Question: I've just noticed that after I redeploy my rails app to production with 'cap deploy:migrations' any image that I've uploaded via my admin forms (such as creating a testimonial with an avatar image) that the image links are now broken. The images appear fine as long as I don't redeploy any code, which is not desired since I push code changes quite frequently. I assume this is related to the way capistrano creates the file structure in 'releases' for each deployment but I'm not sure how to go about fixing this issue.
I'm also not tracking 'public/uploads' with git since I don't want the fake content I use on localhost to appear in production.
So, before my latest code push, I had all the images there since I just added them. Now, after the push there are no images:

Here are the files that I believe are relevant (let me know if there is one that you need to see beyond these):
'''
class AvatarUploader < CarrierWave::Uploader::Base
include CarrierWave::RMagick
storage :file
def store_dir
"uploads/#{model.class.to_s.underscore}/#{mounted_as}/#{model.id}"
end
process :resize_to_fit => [200, 200]
def extension_white_list
%w(jpg jpeg gif png)
end
end
'''
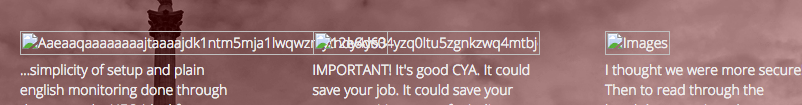
Answer: By default, Capistrano links 'public/system' directory. So to persist your images, just change
'''
def store_dir
"uploads/#{model.class.to_s.underscore}/#{mounted_as}/#{model.id}"
end
'''
to
'''
def store_dir
"system/uploads/#{model.class.to_s.underscore}/#{mounted_as}/#{model.id}"
end
'''